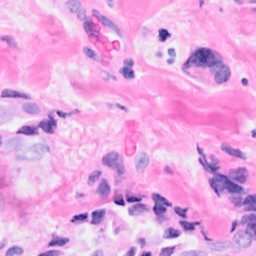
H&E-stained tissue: Breast